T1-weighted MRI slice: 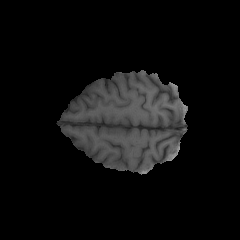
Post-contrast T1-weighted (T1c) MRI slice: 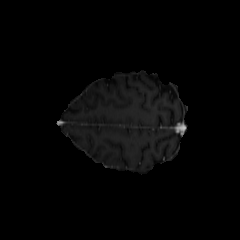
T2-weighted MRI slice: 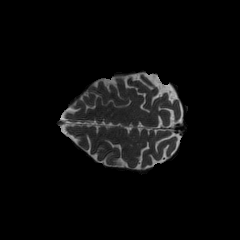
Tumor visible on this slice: no